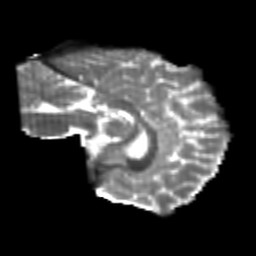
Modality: T2w
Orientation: sagittal
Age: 24
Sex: female
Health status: healthy
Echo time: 0.074 s